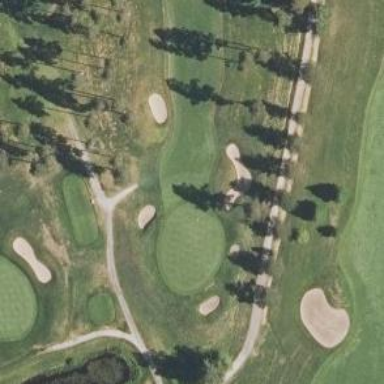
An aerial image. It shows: Golf hole.